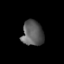
Tissue: lung
Cell type: Myeloid cells
Senescence score: 0.1477
Nuclear area (px): 526
Mean DAPI intensity: 92.546